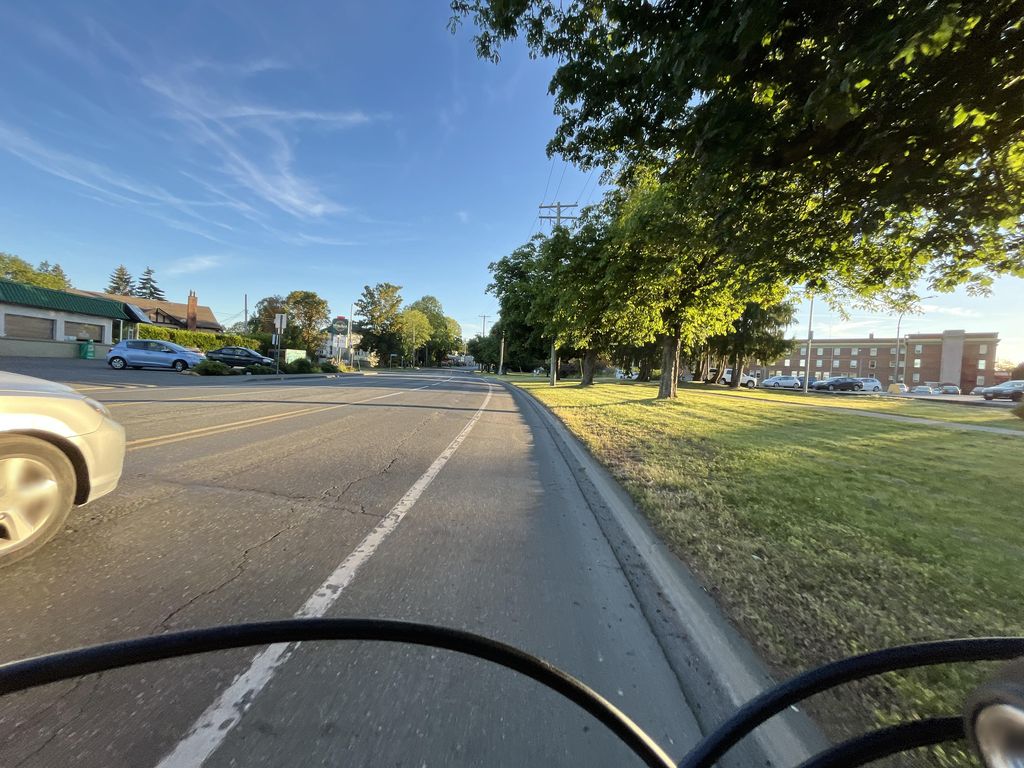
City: victoria